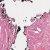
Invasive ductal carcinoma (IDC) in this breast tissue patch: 0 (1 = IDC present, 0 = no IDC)